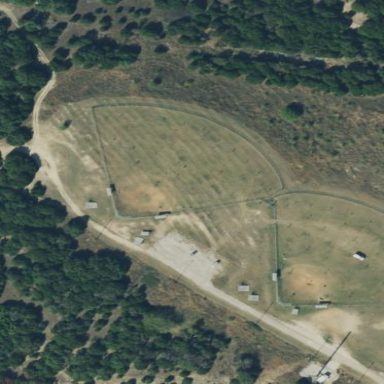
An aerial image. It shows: Dog park enclosed by fence.